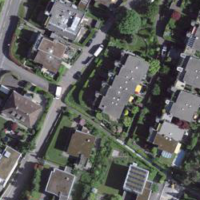
EUNIS habitat code: 54
Species observed at this site:
Cotinus coggygria